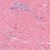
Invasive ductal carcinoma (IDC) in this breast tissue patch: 0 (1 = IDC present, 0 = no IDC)